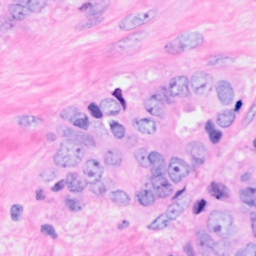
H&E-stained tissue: Breast